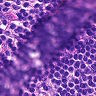
Metastatic tissue present: no